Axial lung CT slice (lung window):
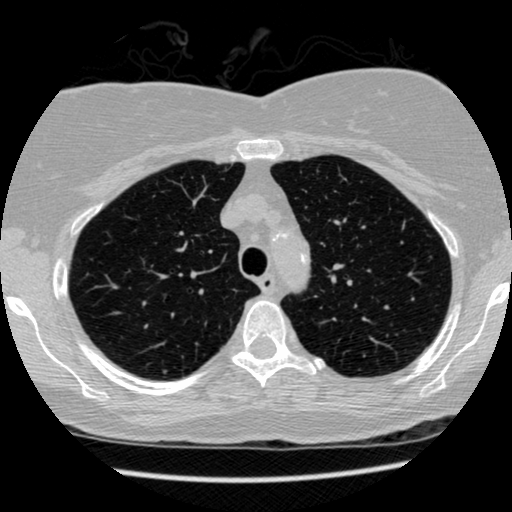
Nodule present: no